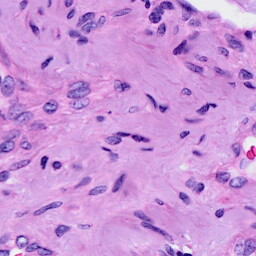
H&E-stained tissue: Cervix